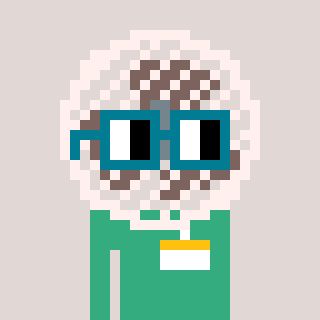
a pixel art character with square dark green glasses, a fan-shaped head and a teal-colored body on a warm background